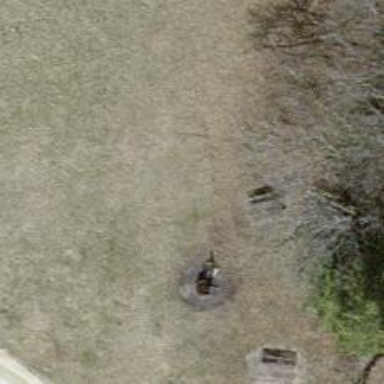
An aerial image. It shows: Picnic table located in leisure land area.